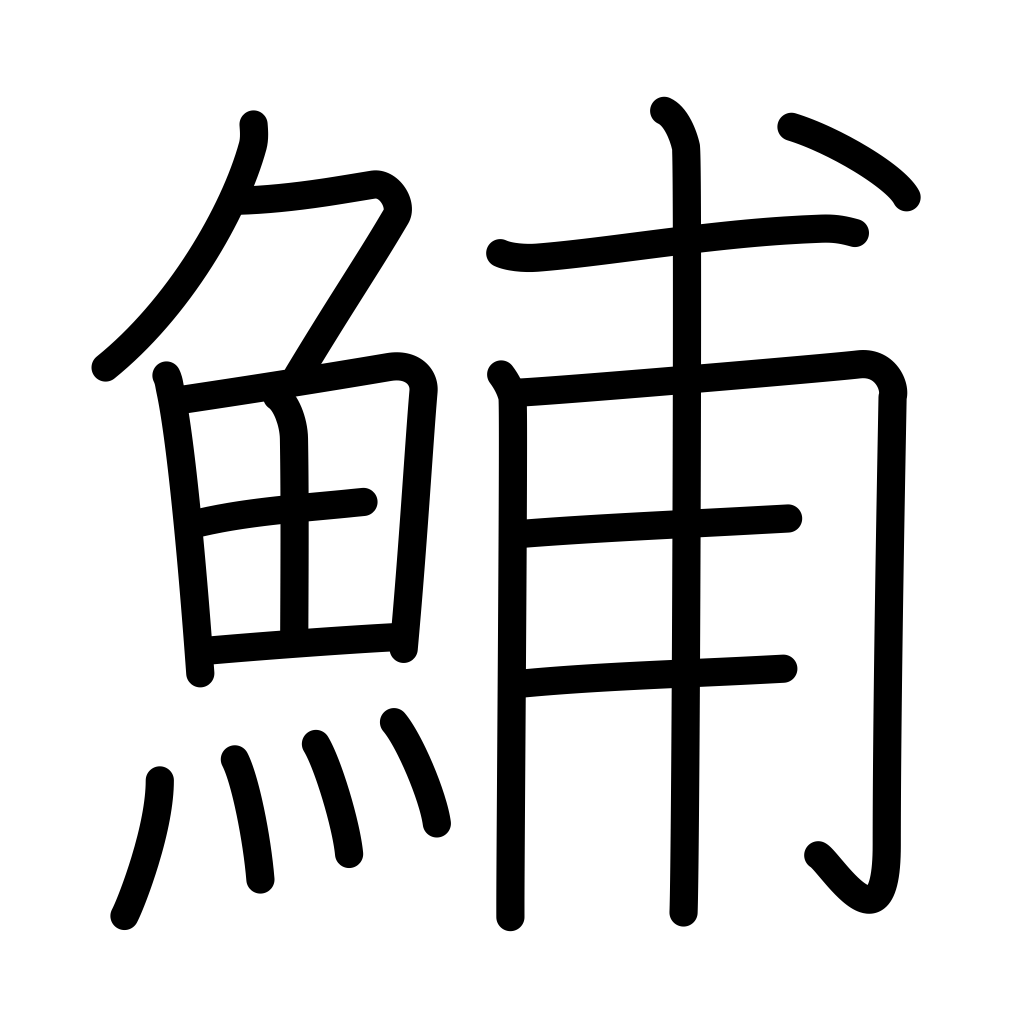
Meaning: type of herring